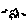
Label: bird